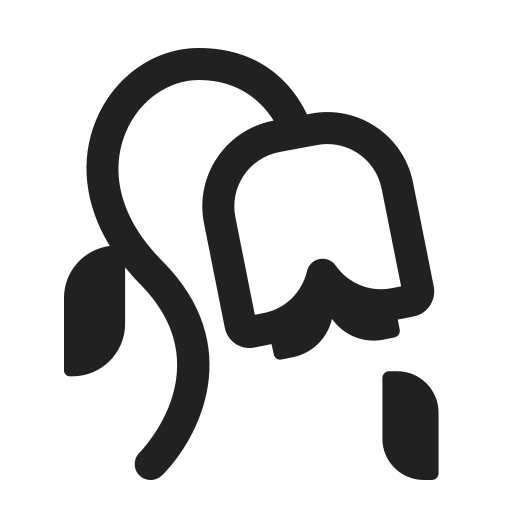
wilted flower high contrast